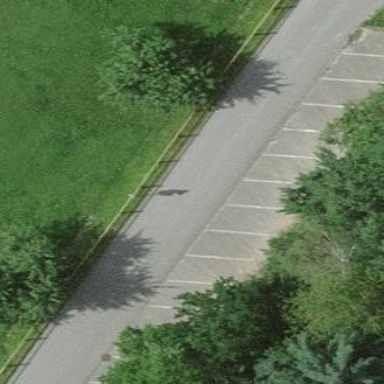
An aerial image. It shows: Parking area.